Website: crate-barrel
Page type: billing-address
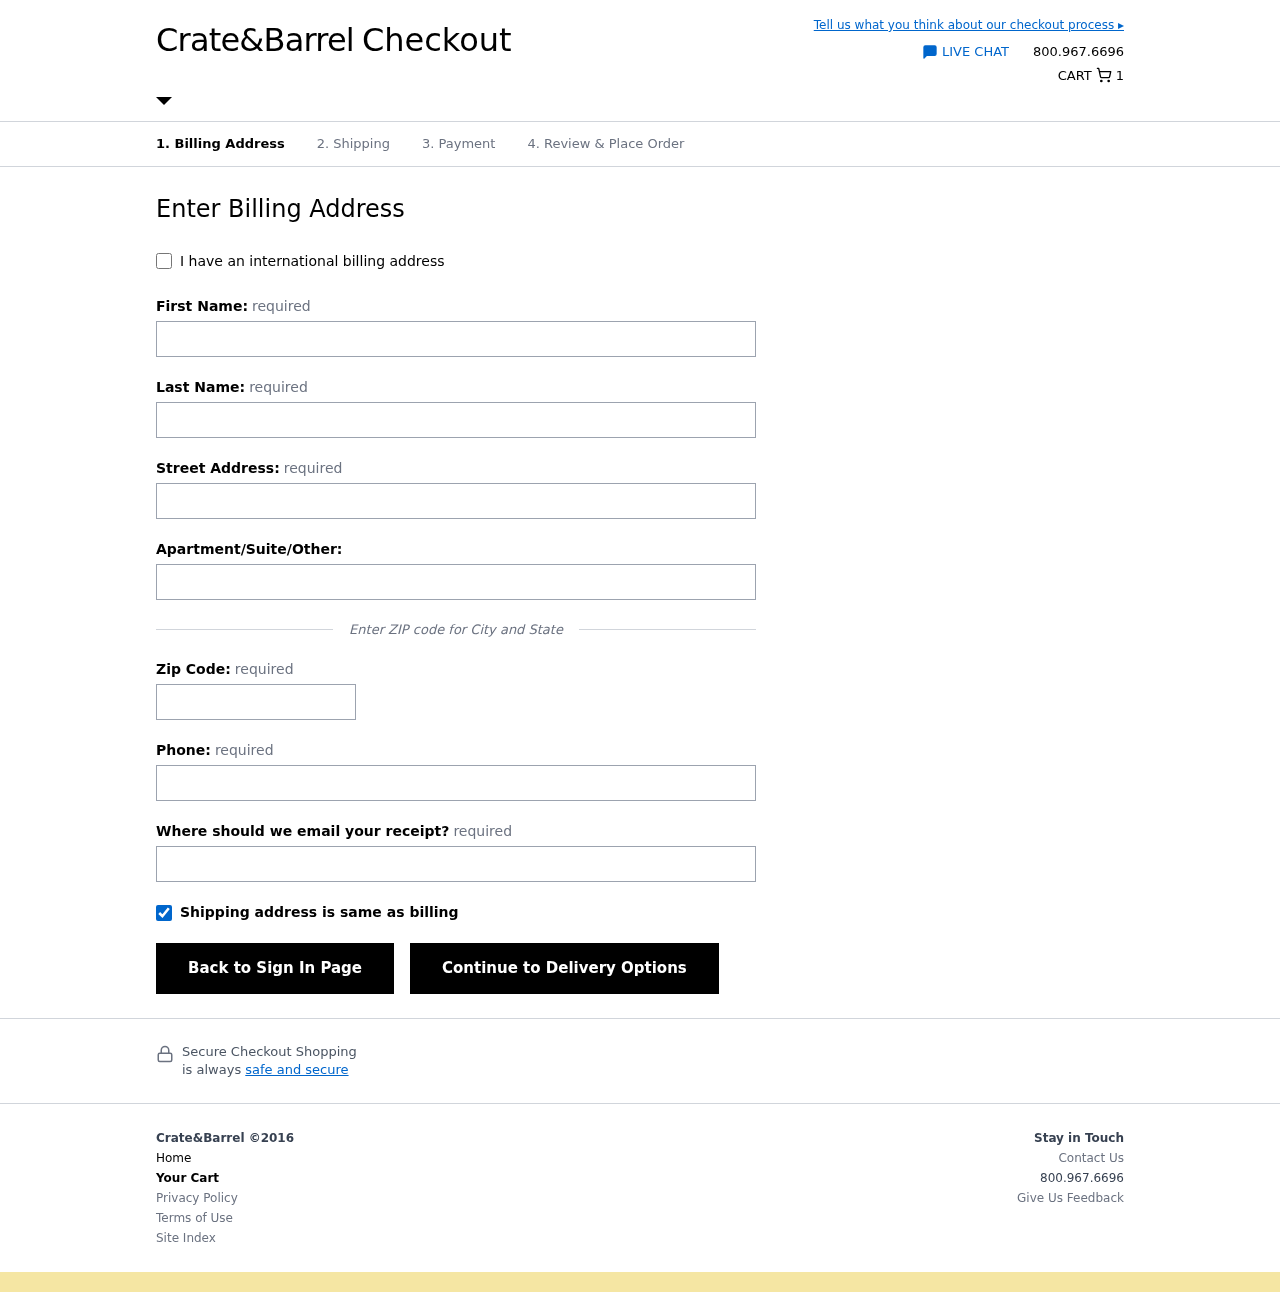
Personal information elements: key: PII_EMAIL
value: kristen.miller@yahoo.com
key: PII_FIRSTNAME
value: Kristen
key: PII_LASTNAME
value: Miller
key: PII_PHONE
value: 9939766218
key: PII_POSTCODE
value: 13508
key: PII_STREET
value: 0550 Richard Centers
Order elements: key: ORDER_NUM_ITEMS
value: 1